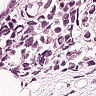
Metastatic tissue present: yes